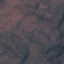
Land use / land cover class: HerbaceousVegetation